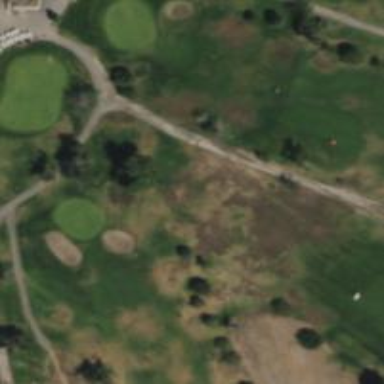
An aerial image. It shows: Golf cartpath that is also road path.